Breast ultrasound image
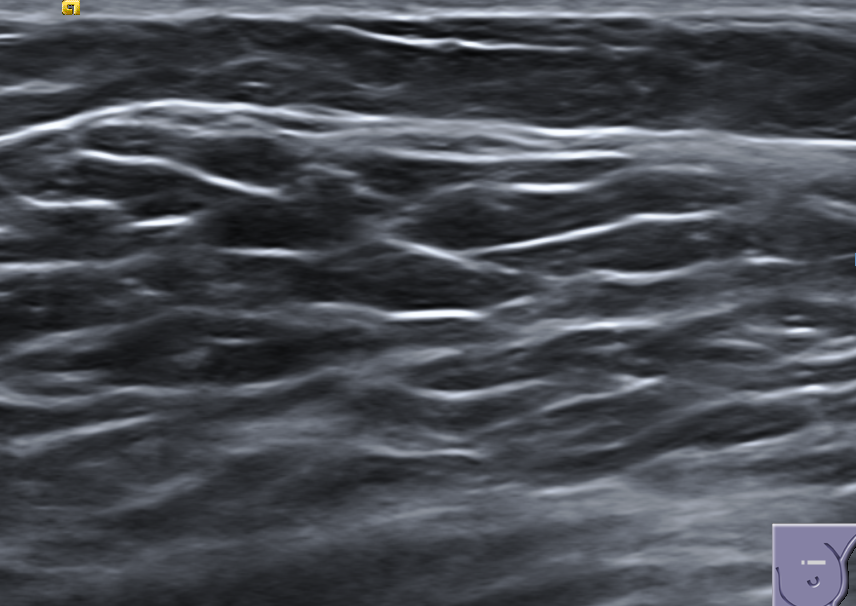
Diagnosis: normal